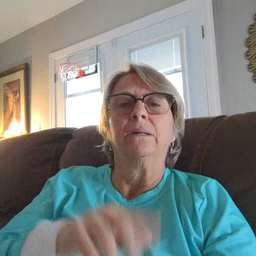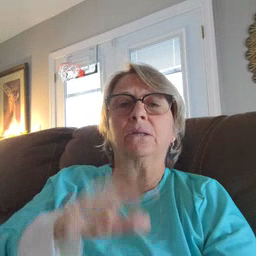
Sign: wake